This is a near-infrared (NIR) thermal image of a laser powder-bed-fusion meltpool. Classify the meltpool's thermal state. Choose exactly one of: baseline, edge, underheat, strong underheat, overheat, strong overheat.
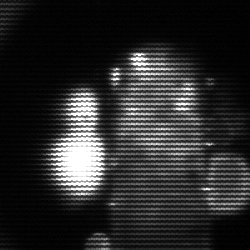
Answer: strong underheat